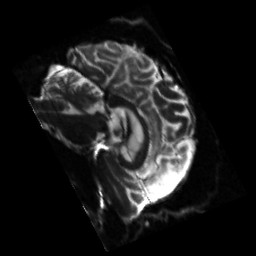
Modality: sbref
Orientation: sagittal
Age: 67
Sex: male
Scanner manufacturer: siemens
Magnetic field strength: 3 T
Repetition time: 3.23 s
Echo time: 0.0892 s